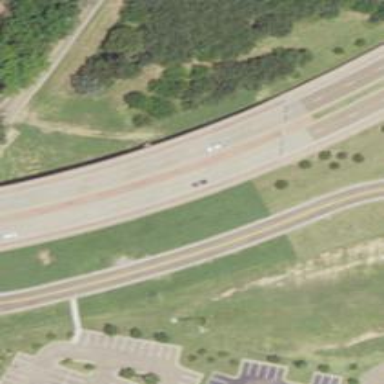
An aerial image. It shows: Secondary road on bridge.